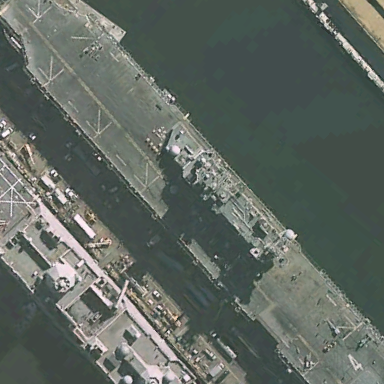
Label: assault